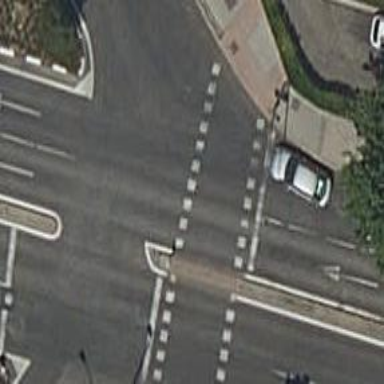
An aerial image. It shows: Road with traffic signals.